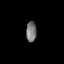
Tissue: prostate
Cell type: T cells
Senescence score: 0.3303
Nuclear area (px): 206
Mean DAPI intensity: 119.461